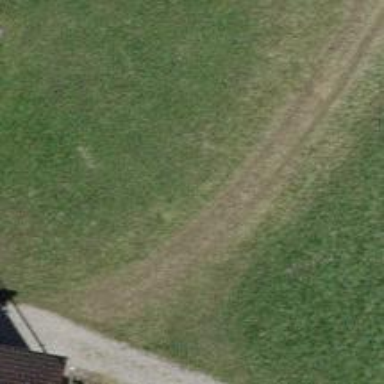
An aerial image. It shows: Grass track with Grade 4 tracktype.